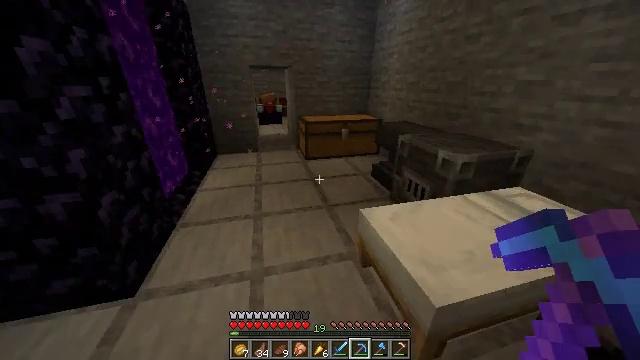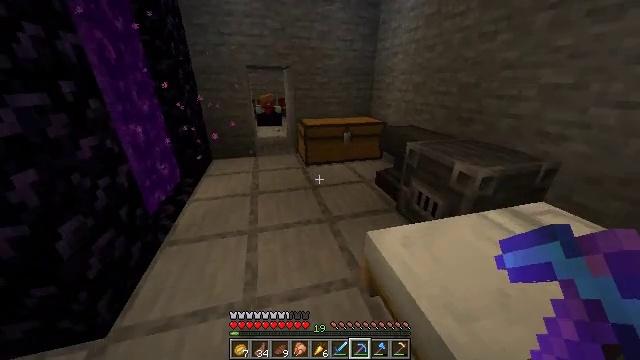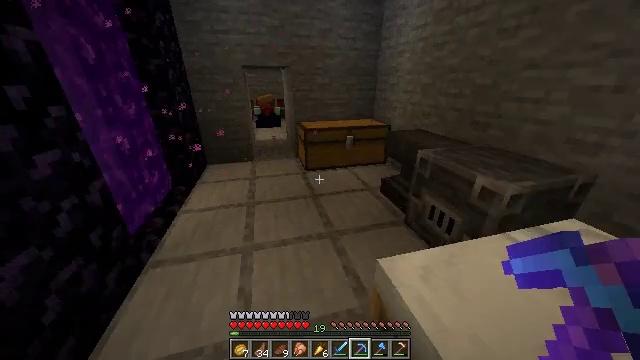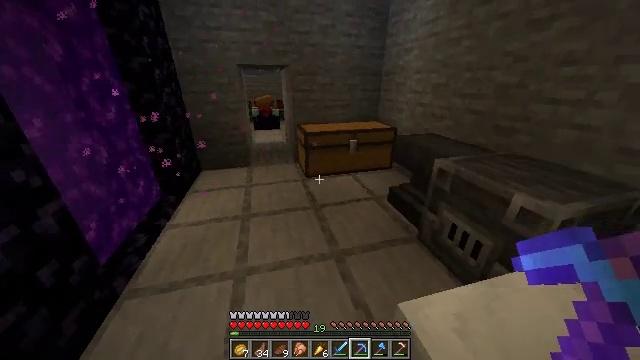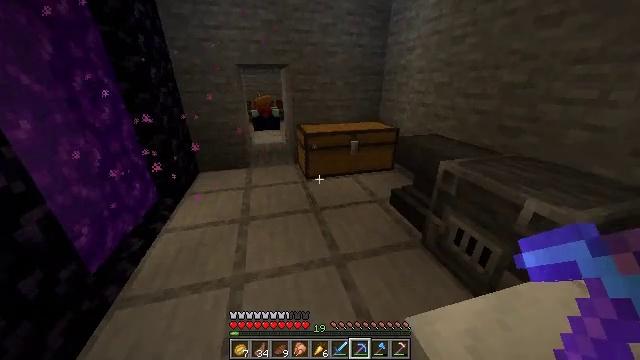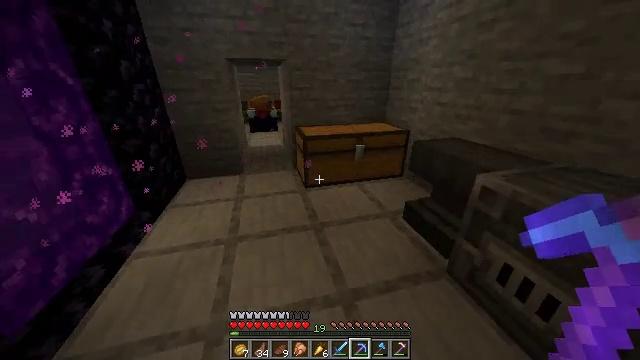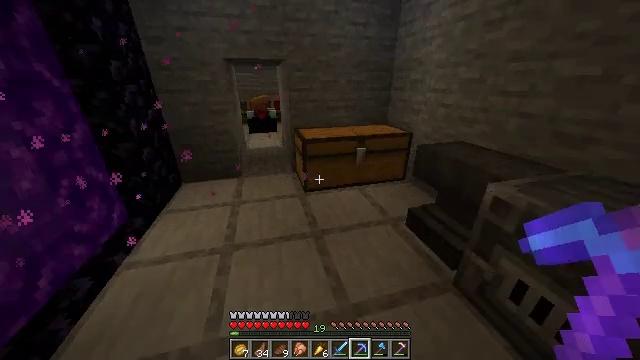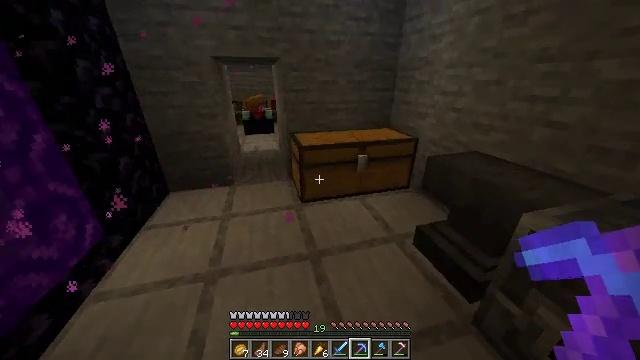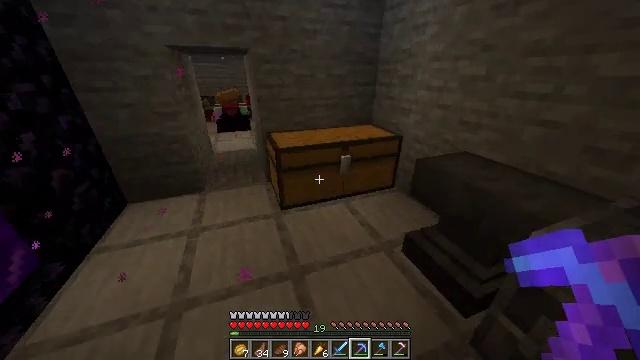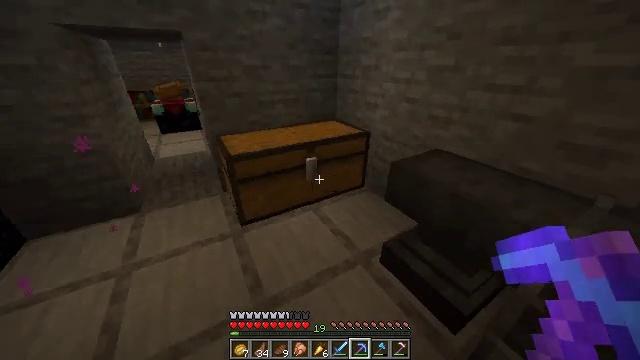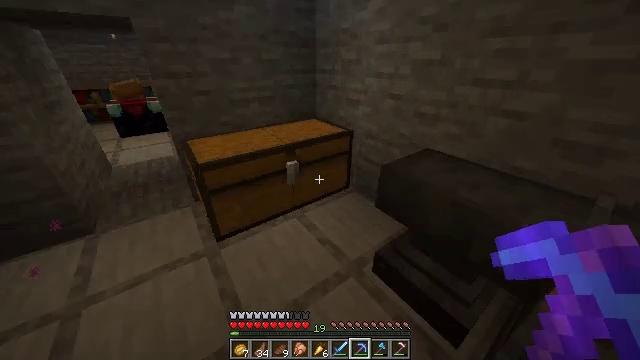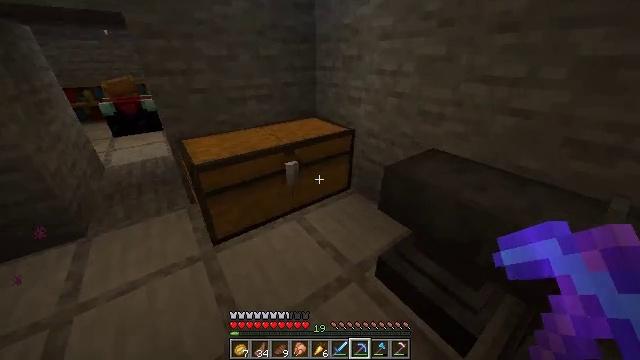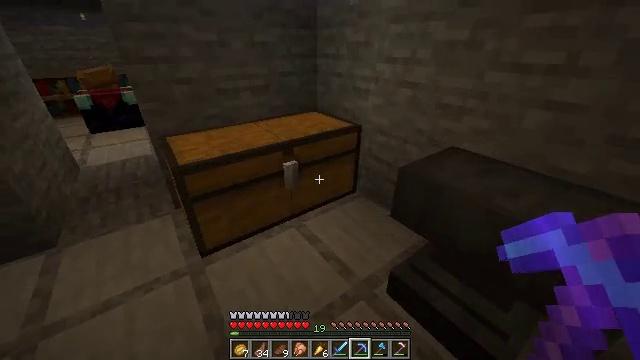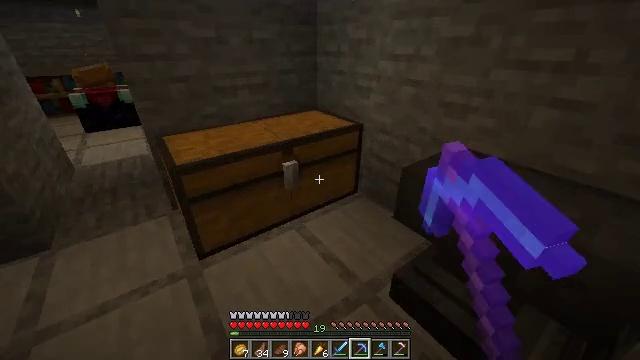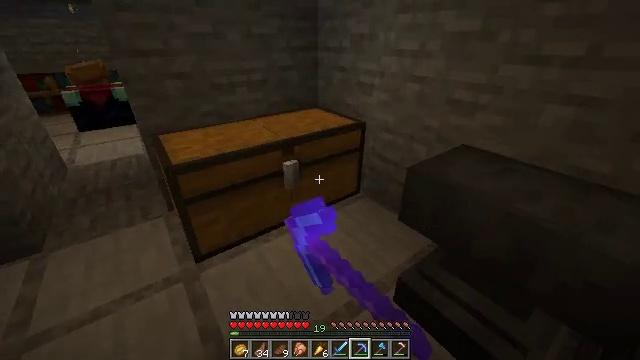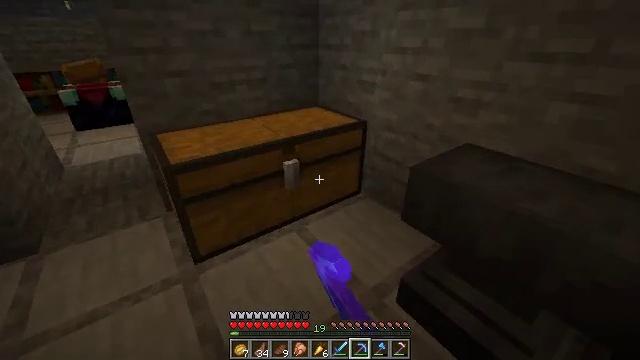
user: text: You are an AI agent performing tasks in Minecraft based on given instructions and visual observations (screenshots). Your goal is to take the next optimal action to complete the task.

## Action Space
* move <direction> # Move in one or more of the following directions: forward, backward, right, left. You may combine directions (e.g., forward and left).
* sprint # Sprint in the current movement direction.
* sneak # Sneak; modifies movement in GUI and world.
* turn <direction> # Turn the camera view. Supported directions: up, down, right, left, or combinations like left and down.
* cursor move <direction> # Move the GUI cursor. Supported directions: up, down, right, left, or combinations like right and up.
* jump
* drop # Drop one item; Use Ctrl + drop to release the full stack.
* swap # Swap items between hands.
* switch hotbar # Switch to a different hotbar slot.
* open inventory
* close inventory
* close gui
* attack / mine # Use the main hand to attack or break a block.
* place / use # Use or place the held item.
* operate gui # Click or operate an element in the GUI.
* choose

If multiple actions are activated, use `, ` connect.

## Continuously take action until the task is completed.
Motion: motion action
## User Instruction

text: Get wheat from the farmland.
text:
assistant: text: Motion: move forward
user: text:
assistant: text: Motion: move forward
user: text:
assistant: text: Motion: move forward
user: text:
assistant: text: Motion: move forward
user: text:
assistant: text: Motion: move forward
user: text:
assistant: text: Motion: move forward
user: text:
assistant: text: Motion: move forward
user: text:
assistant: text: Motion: move forward, turn right and down
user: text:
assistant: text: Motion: move forward, turn right and down
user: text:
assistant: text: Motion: turn right and down
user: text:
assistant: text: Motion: no_op
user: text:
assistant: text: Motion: use / place
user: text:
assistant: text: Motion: use / place
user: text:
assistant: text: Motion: use / place
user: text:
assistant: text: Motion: use / place
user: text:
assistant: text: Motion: no_op
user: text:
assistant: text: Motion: no_op
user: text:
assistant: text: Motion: no_op
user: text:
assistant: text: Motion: no_op
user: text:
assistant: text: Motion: no_op
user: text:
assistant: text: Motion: no_op
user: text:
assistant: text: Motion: no_op
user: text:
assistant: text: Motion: no_op
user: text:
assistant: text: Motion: no_op
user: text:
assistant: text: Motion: no_op
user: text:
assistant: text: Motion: no_op
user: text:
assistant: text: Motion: no_op
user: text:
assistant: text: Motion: no_op
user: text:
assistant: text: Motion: no_op
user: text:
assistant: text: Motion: no_op